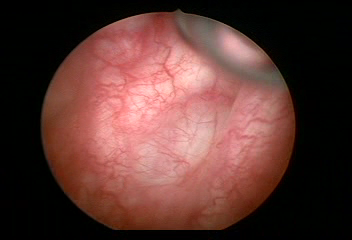
Modality: WLC
Class: Normal mucosa
Bladder cancer association: No